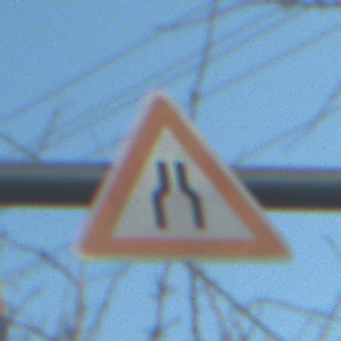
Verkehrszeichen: VerengteFahrbahn
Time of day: MorningAfternoon
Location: Outdoor (Nature)
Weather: Clear
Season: NotSpecified
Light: Natural